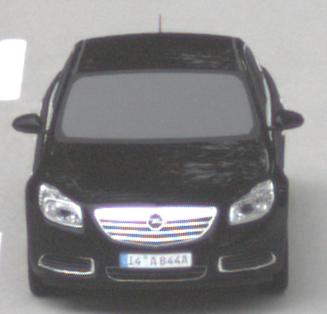
Make: Opel
Model: Insignia 1.6
Detailed model: Insignia (A) Notch Back
Model produced from: 2008/11
Model produced until: 2008/12
Doors: 4
Color: black
Road condition: wet road
Daytime: morning or afternoon
Contrast: low contrast